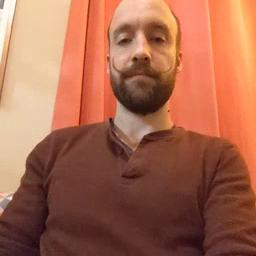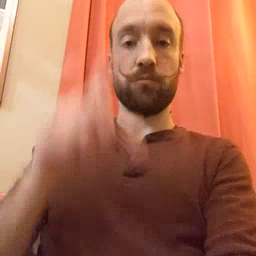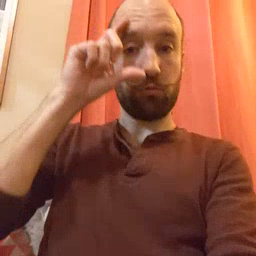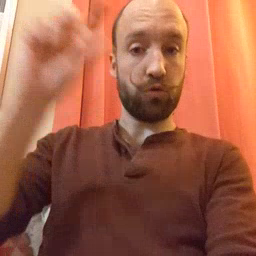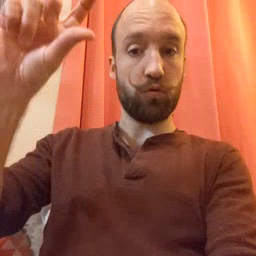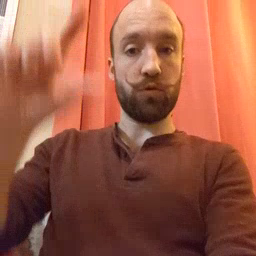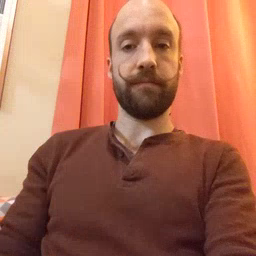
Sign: moon